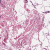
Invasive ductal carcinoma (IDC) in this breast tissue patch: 0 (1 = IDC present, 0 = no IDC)